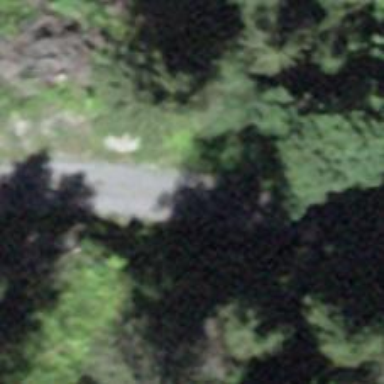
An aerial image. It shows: Paved track with grade1 tracktype.